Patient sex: M
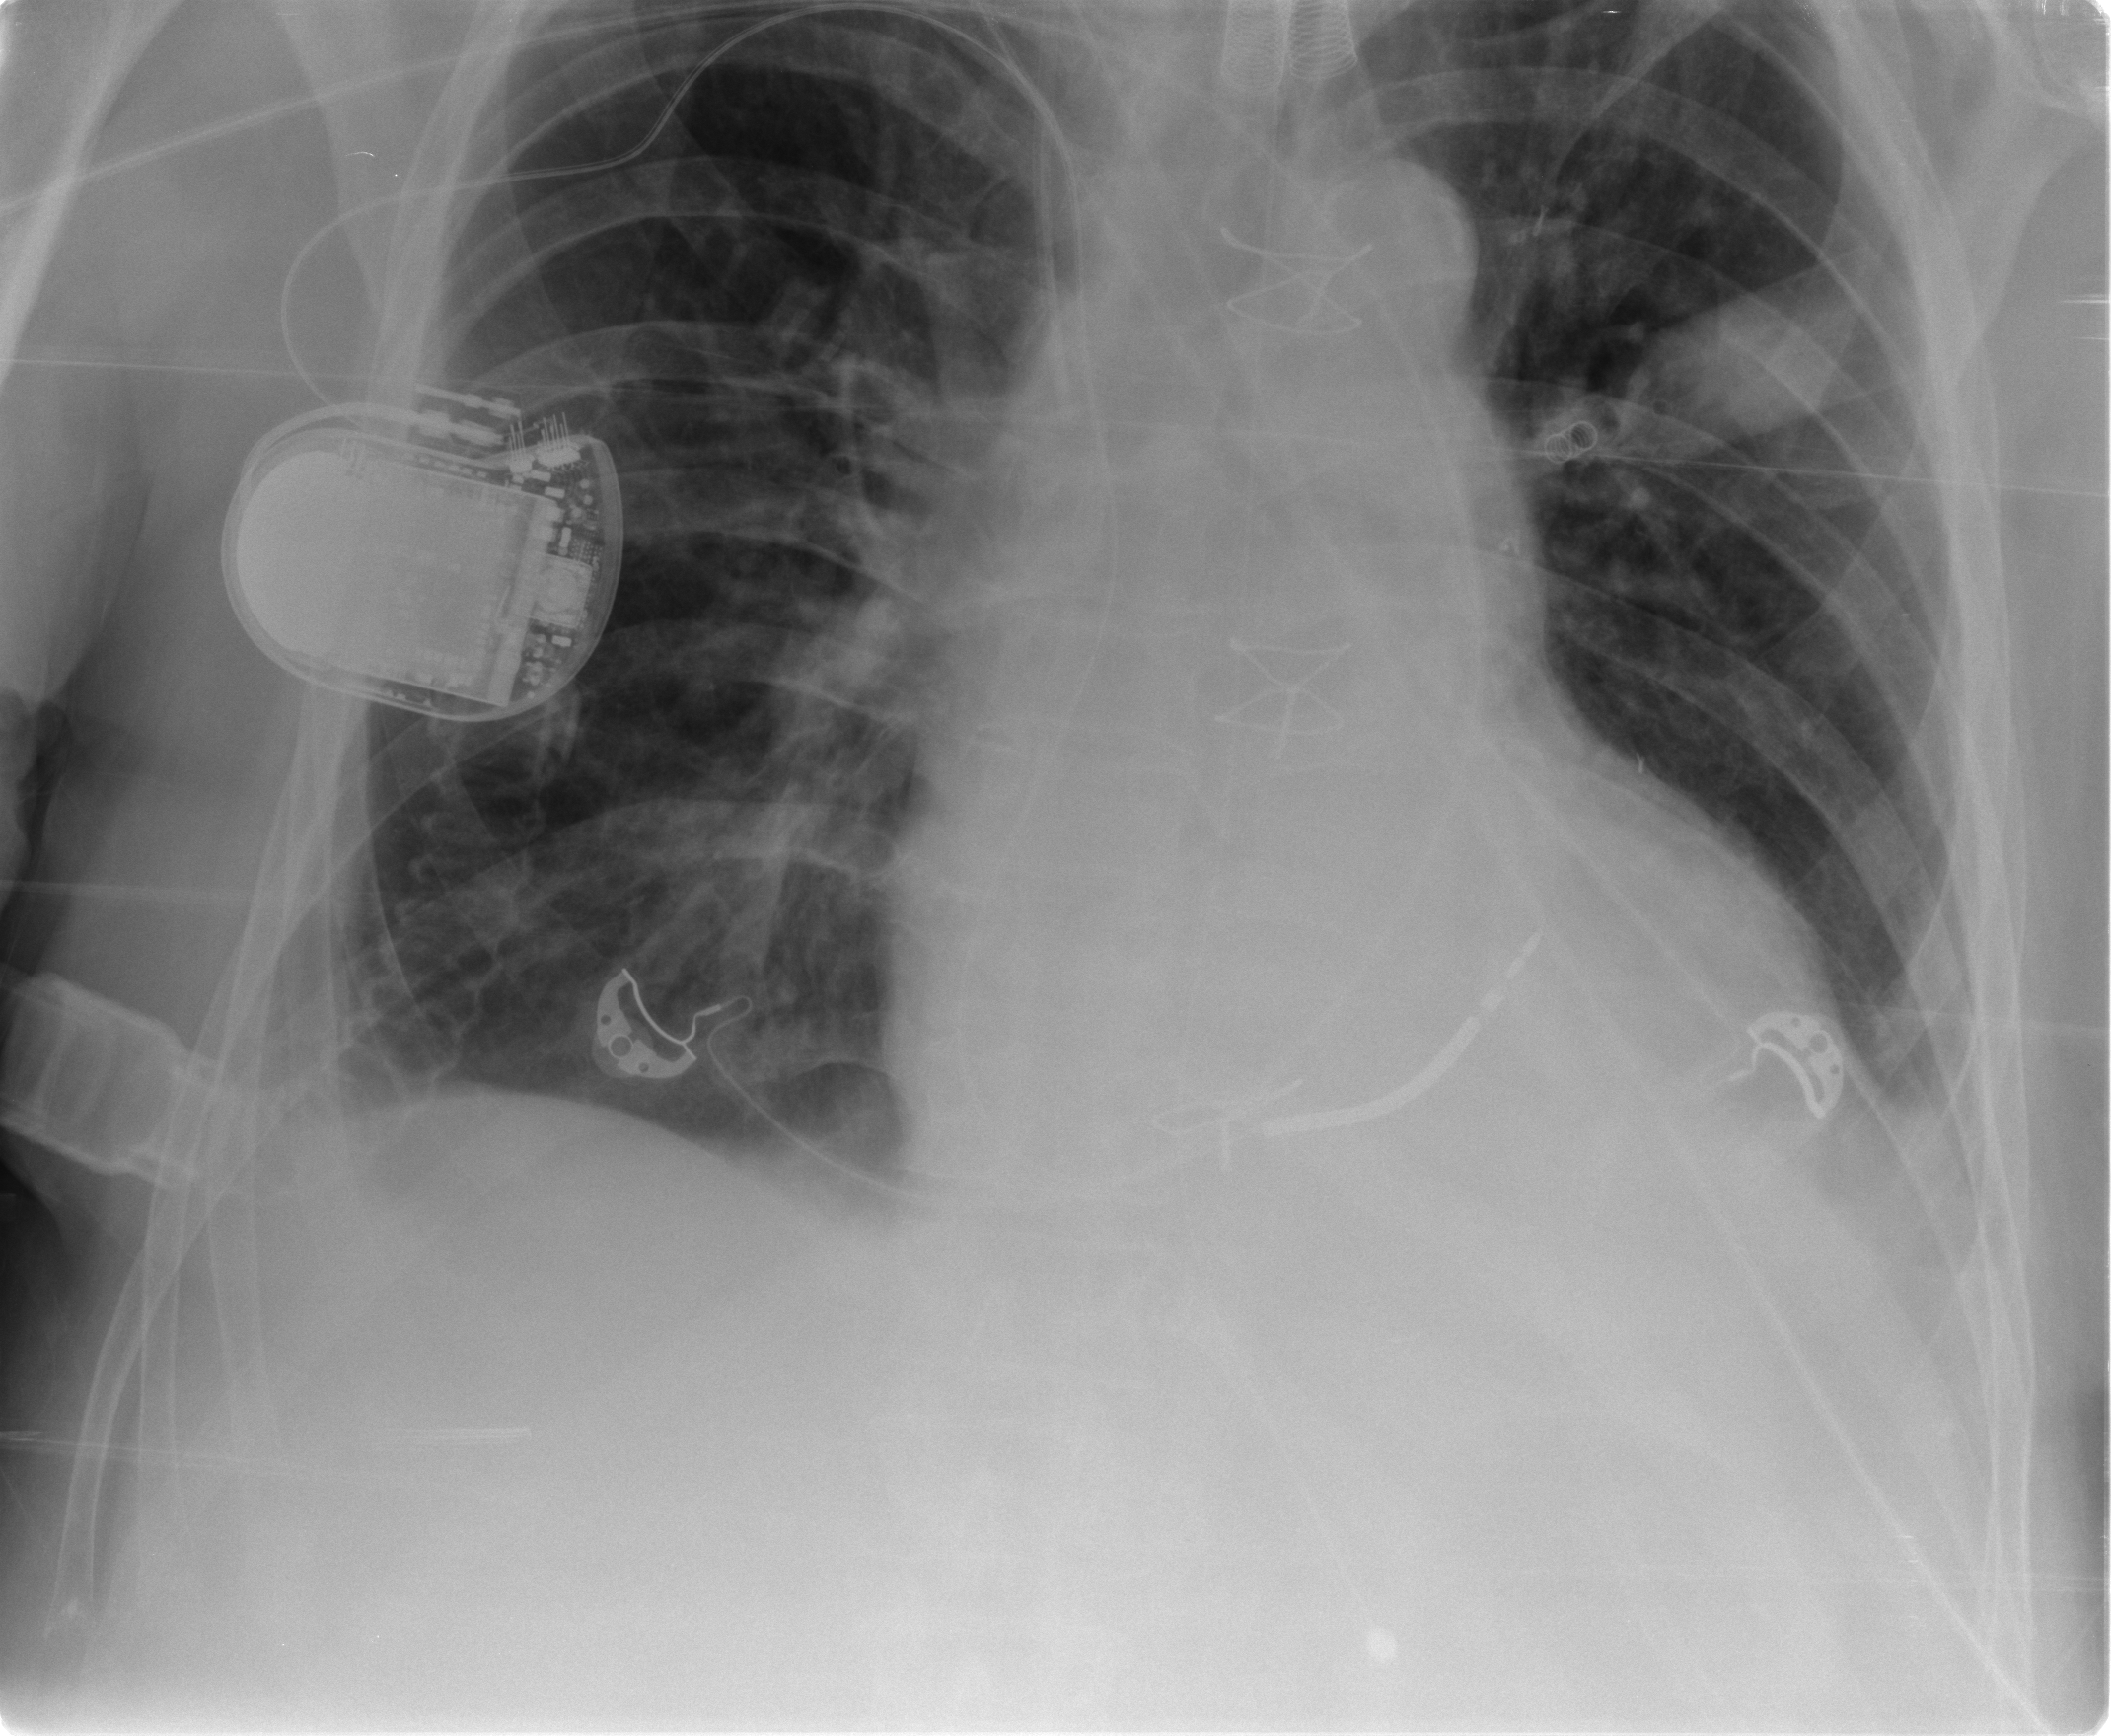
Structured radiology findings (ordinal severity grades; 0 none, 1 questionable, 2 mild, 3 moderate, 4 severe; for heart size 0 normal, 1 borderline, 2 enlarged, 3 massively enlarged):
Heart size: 0
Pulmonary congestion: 2
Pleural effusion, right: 2
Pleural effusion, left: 2
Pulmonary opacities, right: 0
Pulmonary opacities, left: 0
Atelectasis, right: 2
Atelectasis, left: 2